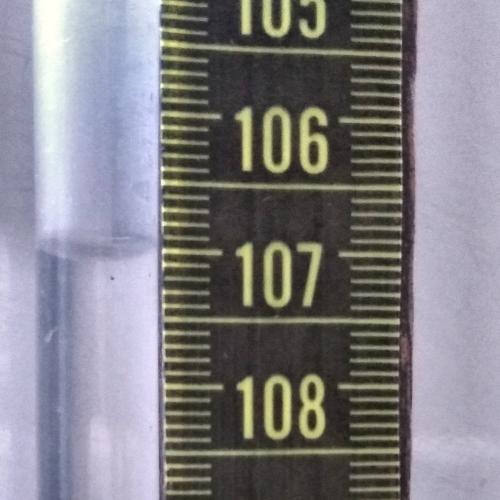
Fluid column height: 107.0 cm